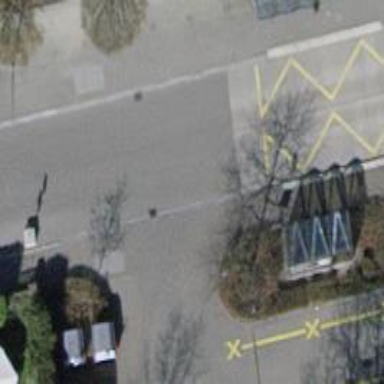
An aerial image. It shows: Unmarked road crossing.